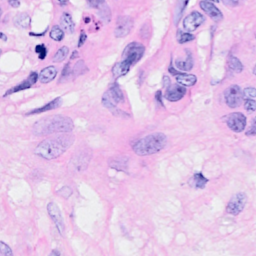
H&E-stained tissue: Breast